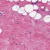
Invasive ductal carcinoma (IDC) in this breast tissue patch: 0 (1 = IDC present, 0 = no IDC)